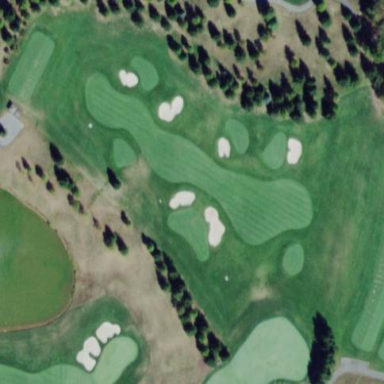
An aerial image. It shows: Grassy area designated as driving range for golf.